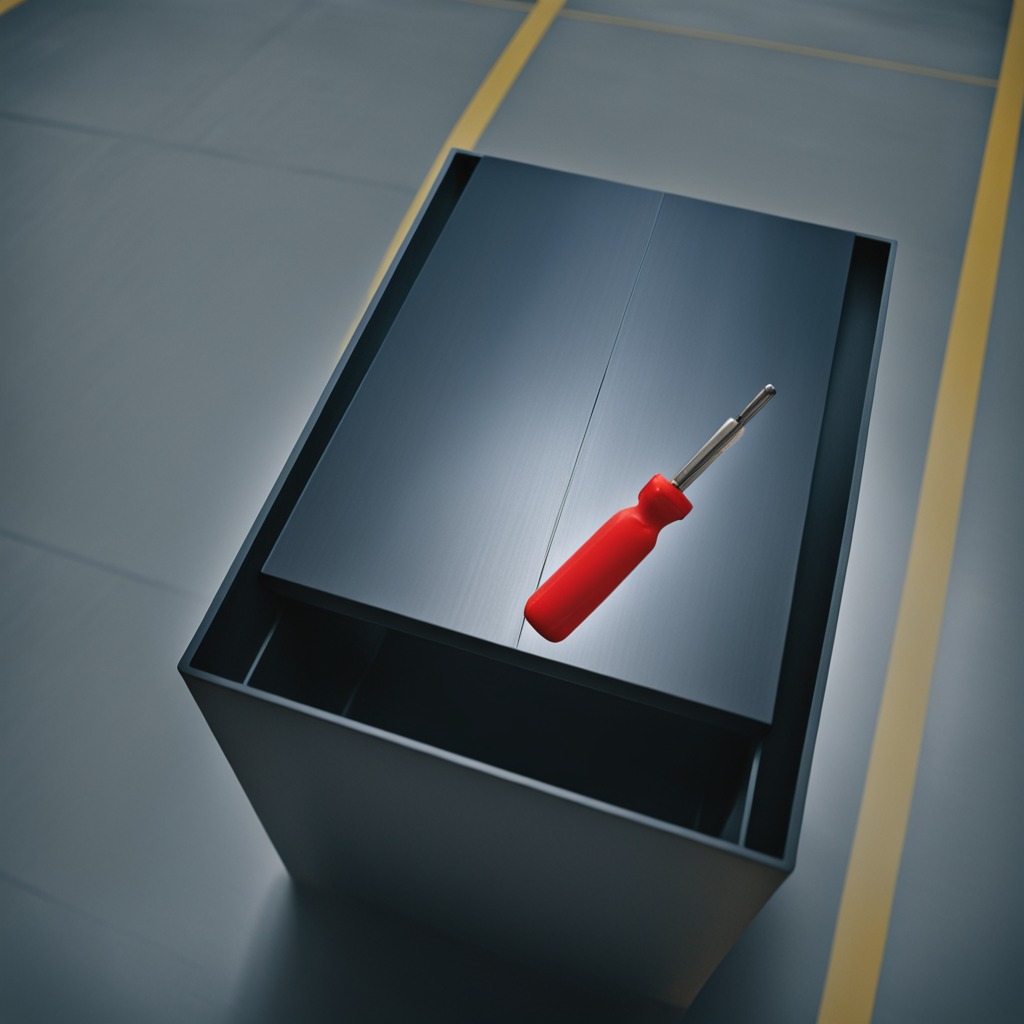
A screwdriver lies on a toolbox surface in an airplane hangar workshop.